Question: I came across a difficulty where I have to perform Ctrl+mouse click operation using watir-webdriver with Ruby
In my web application application I have to select multiple options using Ctrl key plus mouse clicks (random options not all options). I could see multiple solutions using C# or Java. But I couldn't find any solution using Ruby and Watir-webdriver. Can anyone help me?
I have tried using the below code
regionsArray=['Airlines', 'Biotechnology', 'Financial Conglomerates', 'Food Retail', 'Restaurants', 'Savings Banks and Tobacco']
'''
oPage.action.key_down(:control)
puts "hello2"
regionsArray.each { |x|
indXpath="//div[@id=('options-tree-region')]//div[text()='#{x}']"
indText = UtilsCommon.GetElementWithXpath(oPage, indXpath, 10, true)
if indText!= false
indText.click
end
'''

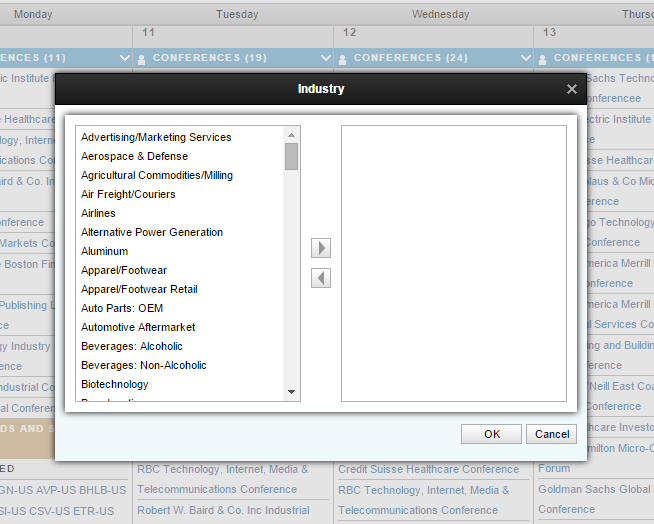
Answer: I assume that the control behaves similar to the jQuery UI selectable and will use their <URL> as an example.
The demo page is:
'''
<html lang="en">
<head>
<link rel="stylesheet" href="https://code.jquery.com/ui/1.11.2/themes/smoothness/jquery-ui.css">
<script src="https://code.jquery.com/jquery-1.10.2.js"></script>
<script src="https://code.jquery.com/ui/1.11.2/jquery-ui.js"></script>
<link rel="stylesheet" href="https://jqueryui.com/resources/demos/style.css">
<style>
#feedback { font-size: 1.4em; }
#selectable .ui-selecting { background: #FECA40; }
#selectable .ui-selected { background: #F39814; color: white; }
#selectable { list-style-type: none; margin: 0; padding: 0; width: 60%; }
#selectable li { margin: 3px; padding: 0.4em; font-size: 1.4em; height: 18px; }
</style>
<script>
$(function() {
$( "#selectable" ).selectable();
});
</script>
</head>
<body>
<ol class="ui-selectable" id="selectable">
<li class="ui-widget-content ui-selectee">Item 1</li>
<li class="ui-widget-content ui-selectee">Item 2</li>
<li class="ui-widget-content ui-selectee">Item 3</li>
<li class="ui-widget-content ui-selectee">Item 4</li>
<li class="ui-widget-content ui-selectee">Item 5</li>
<li class="ui-widget-content ui-selectee">Item 6</li>
<li class="ui-widget-content ui-selectee">Item 7</li>
</ol>
</body>
</html>
'''
As you noticed, you could call down to the Selenium-WebDriver ActionBuilder to press control and then click the elements. I am guessing that your code did not work was because the 'perform' method was never called for the action. For the demo page, to hold control and click each li would be:
'''
# Press control (note the call to 'perform' the action)
browser.driver.action.key_down(:control).perform
# Click the elements
browser.lis.each(&:click)
'''
So that control is pressed and then released at the end, you could also do:
'''
action = browser.driver.action
action.key_down(:control)
browser.lis.each { |li| action.click(li.wd) }
action.key_up(:control)
action.perform
'''
An alternative solution would be to use Watir's click method with modifiers. The modifiers can be used to tell Watir to hold down certain keys while clicking an element. For example, the following will press control while clicking each li:
'''
browser.lis.each do |li|
li.click(:control)
end
'''
Note that this is technically a different user behaviour than that in Option 1. In Option 1, the control button is held while all lis were clicked. In contrast Option 2 will press the control button, click the element, release the control button and then repeat for the next element. Depending on the application's implementation, it may or may not care about the difference.